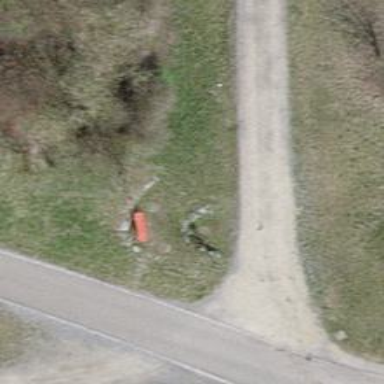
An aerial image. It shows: Red bench.